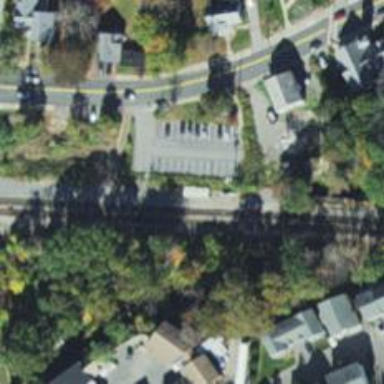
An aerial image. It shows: Railroad crossover.